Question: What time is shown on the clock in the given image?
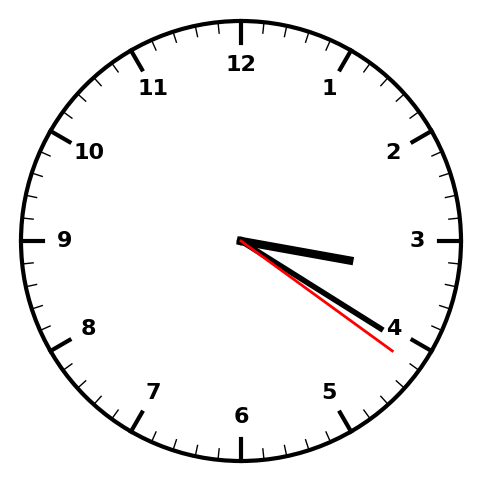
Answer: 03:20:21